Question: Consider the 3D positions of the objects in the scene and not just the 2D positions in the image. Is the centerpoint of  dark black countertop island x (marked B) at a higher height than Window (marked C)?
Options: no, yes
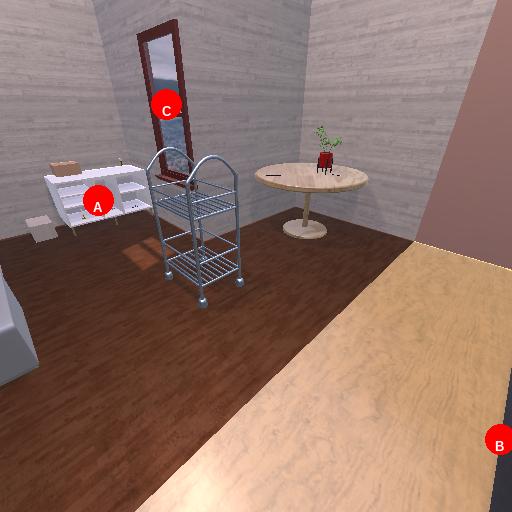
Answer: no